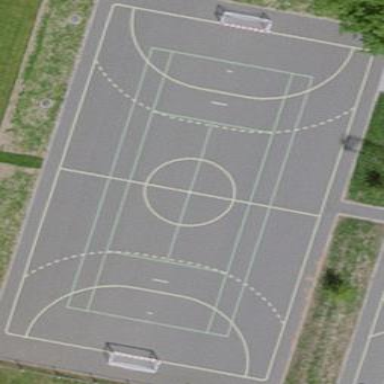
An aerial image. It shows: Multi-sport pitch with asphalt surface.